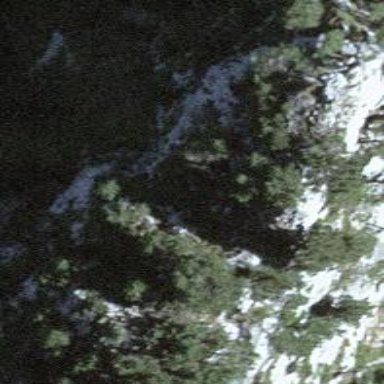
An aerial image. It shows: Cliff in nature.